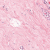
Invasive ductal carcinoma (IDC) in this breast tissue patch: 0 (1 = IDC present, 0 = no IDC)